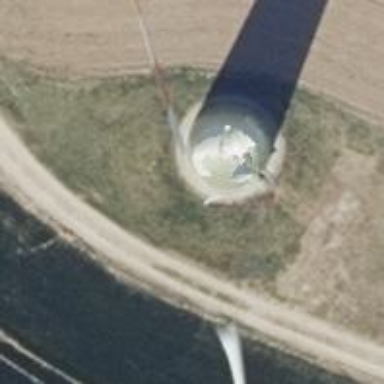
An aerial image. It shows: Wind generator powered by horizontal-axis wind turbine.